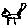
Label: cat